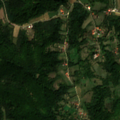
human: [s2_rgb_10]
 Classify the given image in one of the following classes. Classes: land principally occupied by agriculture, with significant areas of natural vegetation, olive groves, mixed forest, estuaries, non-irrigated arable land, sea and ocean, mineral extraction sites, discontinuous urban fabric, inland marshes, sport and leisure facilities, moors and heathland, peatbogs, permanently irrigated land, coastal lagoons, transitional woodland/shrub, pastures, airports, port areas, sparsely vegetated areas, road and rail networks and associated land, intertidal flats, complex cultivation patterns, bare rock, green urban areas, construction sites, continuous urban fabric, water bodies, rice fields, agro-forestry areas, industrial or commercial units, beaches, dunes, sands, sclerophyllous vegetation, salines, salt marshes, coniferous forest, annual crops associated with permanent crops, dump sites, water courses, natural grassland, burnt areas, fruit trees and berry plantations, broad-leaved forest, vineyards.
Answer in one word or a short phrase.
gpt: complex cultivation patterns, land principally occupied by agriculture, with significant areas of natural vegetation, broad-leaved forest